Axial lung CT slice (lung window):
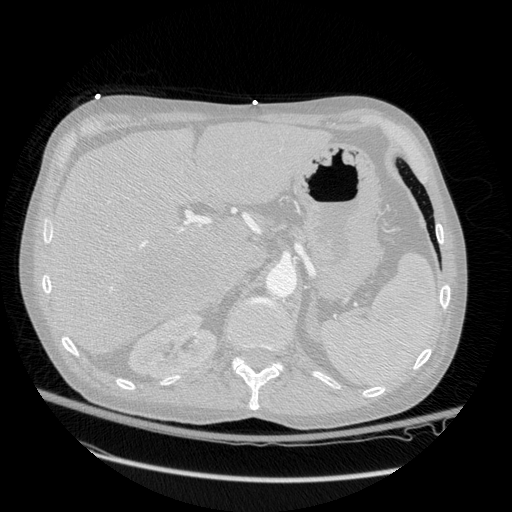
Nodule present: no